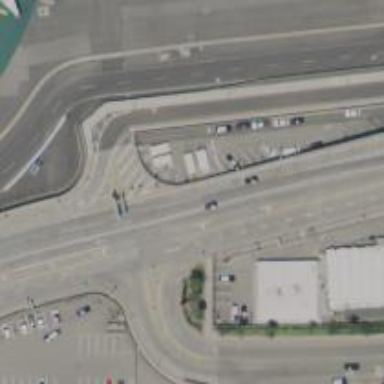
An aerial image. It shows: Secondary link road with asphalt surface.